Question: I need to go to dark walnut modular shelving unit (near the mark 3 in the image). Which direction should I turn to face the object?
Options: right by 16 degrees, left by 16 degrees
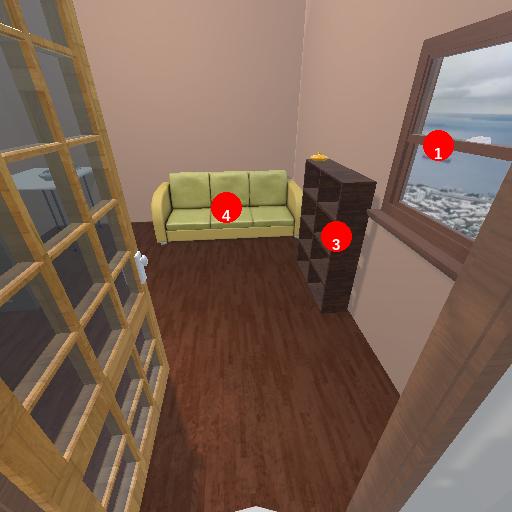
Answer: right by 16 degrees